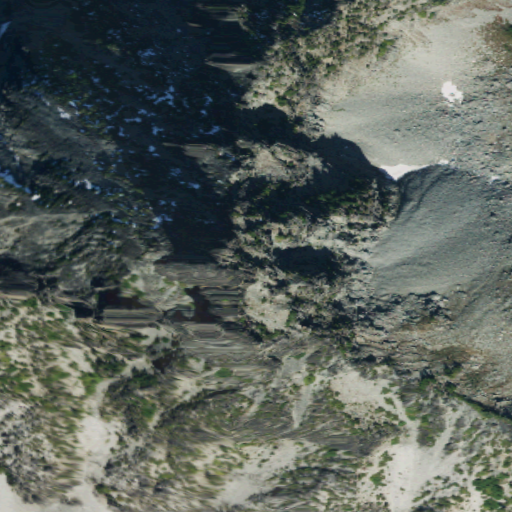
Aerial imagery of mountain in Washington named Sluiskin Mountain containing barren land, grassland, evergreen forest, and shrub